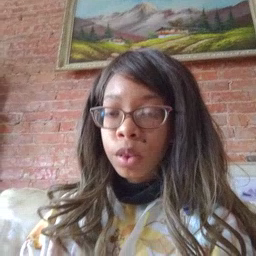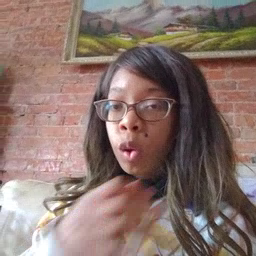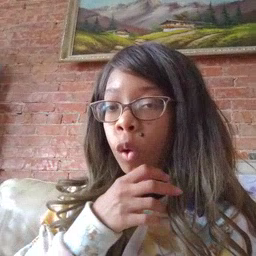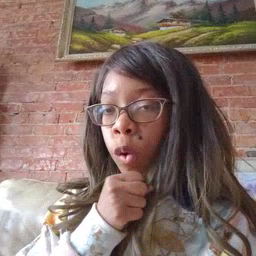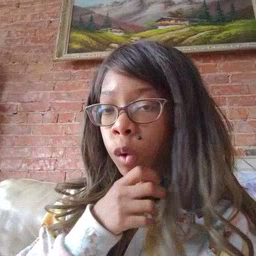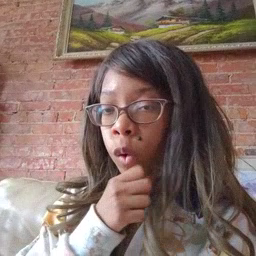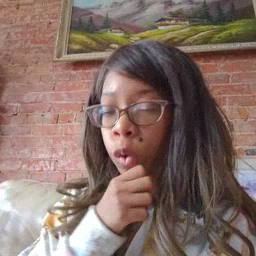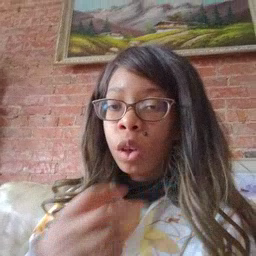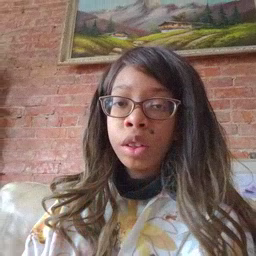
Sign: orange